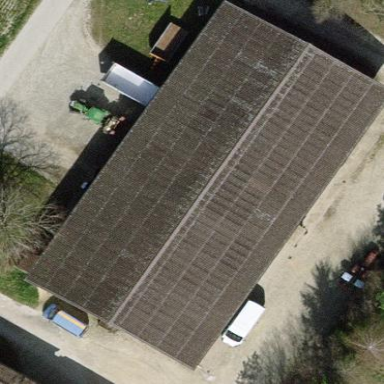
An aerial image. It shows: Farm auxiliary building.